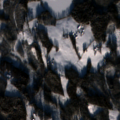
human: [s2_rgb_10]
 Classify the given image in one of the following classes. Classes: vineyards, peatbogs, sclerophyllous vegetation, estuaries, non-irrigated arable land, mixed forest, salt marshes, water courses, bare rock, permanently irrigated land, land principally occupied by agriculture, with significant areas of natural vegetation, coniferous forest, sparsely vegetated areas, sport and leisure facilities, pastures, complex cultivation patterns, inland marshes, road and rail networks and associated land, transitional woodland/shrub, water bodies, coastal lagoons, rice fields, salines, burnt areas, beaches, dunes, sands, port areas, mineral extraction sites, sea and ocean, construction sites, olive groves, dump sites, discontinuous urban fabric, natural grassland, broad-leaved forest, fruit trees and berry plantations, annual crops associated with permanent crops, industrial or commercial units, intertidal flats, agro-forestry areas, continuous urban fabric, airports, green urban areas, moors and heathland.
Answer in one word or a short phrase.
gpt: land principally occupied by agriculture, with significant areas of natural vegetation, coniferous forest, transitional woodland/shrub